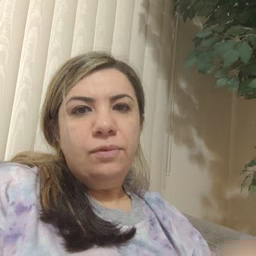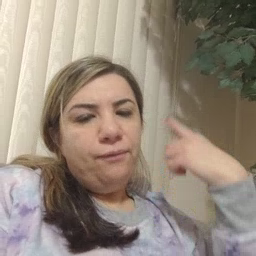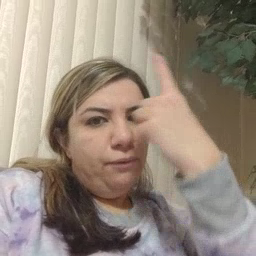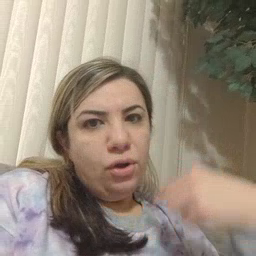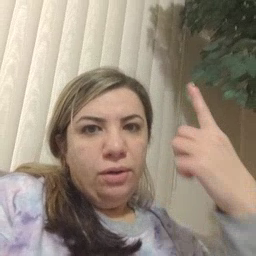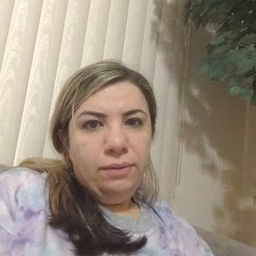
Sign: face